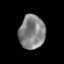
Tissue: prostate
Cell type: Myeloid cells
Senescence score: 0.352
Nuclear area (px): 853
Mean DAPI intensity: 131.083